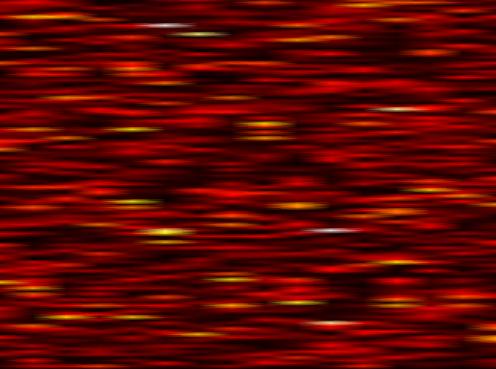
Label: FBMC